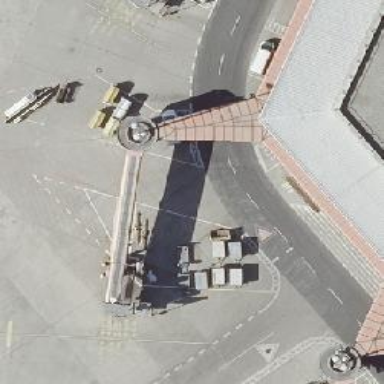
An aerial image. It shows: Airport gate.